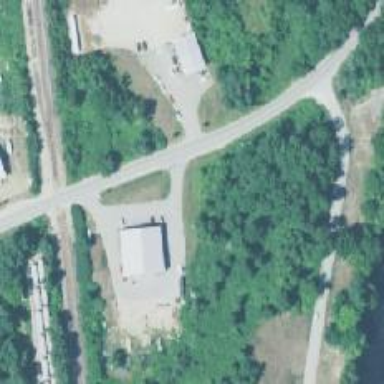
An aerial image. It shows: Driveway leading to service road.